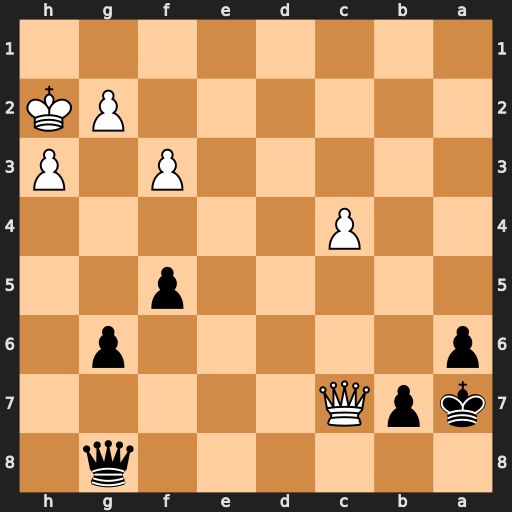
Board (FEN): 6q1/kpQ5/p5p1/5p2/2P5/5P1P/6PK/8
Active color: b
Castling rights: -
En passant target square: -
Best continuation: Qb8 Qxb8+ Kxb8